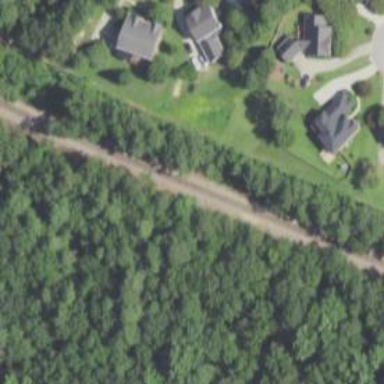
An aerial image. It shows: Railway track.